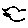
Label: bird